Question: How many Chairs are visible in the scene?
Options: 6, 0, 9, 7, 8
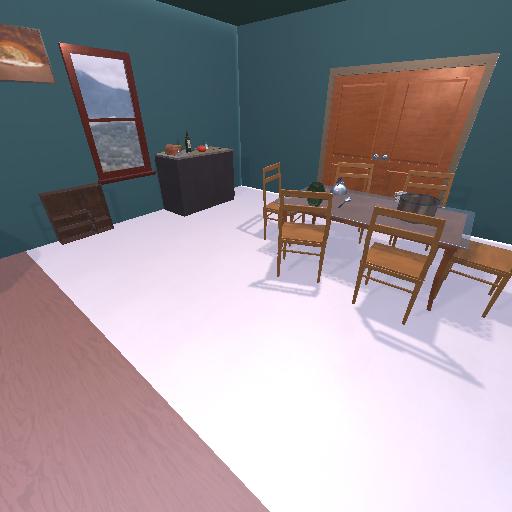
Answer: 6